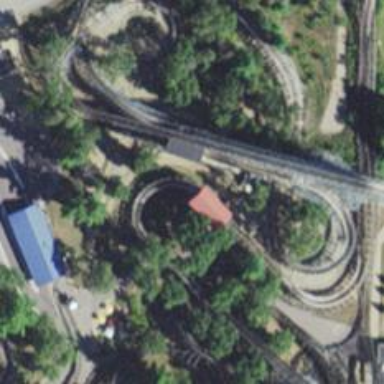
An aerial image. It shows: Building passage tunnel leading to thrilling roller coaster attraction.